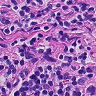
Metastatic tissue present: no